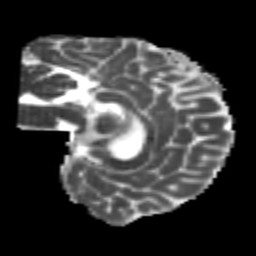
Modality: MD
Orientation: sagittal
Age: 21
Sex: female
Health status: healthy
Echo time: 0.074 s